Question: I have an Ext.FormPanel which has a 'Save' button which is supposed to do two things in this order: the data, to the page from where it was called.
'''
buttons: [{
text: 'Save',
handler: function() {
if(panel_form.getForm().isValid()){
panel_form.getForm().getEl().dom.action = 'backend/page/blocks/edit_positioned_post/17.html';
panel_form.getForm().getEl().dom.method = 'POST';
panel_form.getForm().submit(); //FIRST POST DATA
replace_region_with_uri_content('/backend/page'); //THEN GO BACK
} else {
Ext.Msg.minWidth = 360;
Ext.Msg.alert('Invalid Form', 'Some fields are invalid, please correct.');
}
}
},{
text: 'Cancel',
handler: function(){
replace_region_with_uri_content('/backend/page');
}
}]
'''
However what is backwards, as I can see in Firebug, i.e. it , and the data, which leads to the situation that the grid that it returns to .

'replace_region_with_uri_content()''panel_form.getForm().submit()'
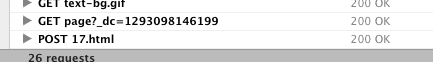
Answer: I found it, you can add a "success function" into the parameter array of submit() like this:
'''
buttons: [{
text: 'Save',
handler: function() {
if(panel_form.getForm().isValid()){
panel_form.getForm().getEl().dom.action = 'backend/page/blocks/edit_positioned_post/17.html';
panel_form.getForm().getEl().dom.method = 'POST';
panel_form.getForm().submit({
success : function(form, action) {
replace_region_with_uri_content('/backend/page');
}
})
} else {
Ext.Msg.minWidth = 360;
Ext.Msg.alert('Invalid Form', 'Some fields are invalid, please correct.');
}
}
},{
text: 'Cancel',
handler: function(){
replace_region_with_uri_content('/backend/page');
}
}]
});
'''